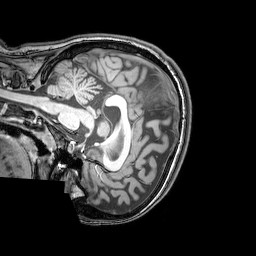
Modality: T1w
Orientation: sagittal
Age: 22
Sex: female
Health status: healthy
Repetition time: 0.081 s
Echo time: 0.037 s